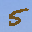
Label: 5